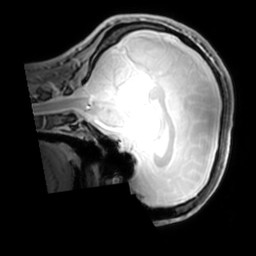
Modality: PDw
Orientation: sagittal
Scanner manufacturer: philips
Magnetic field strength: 7 T
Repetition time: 0.008 s
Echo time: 0.001974 s